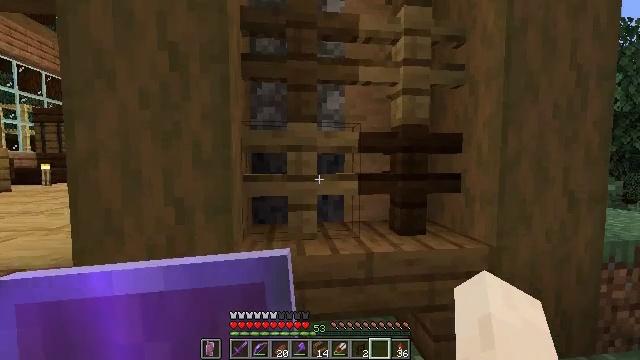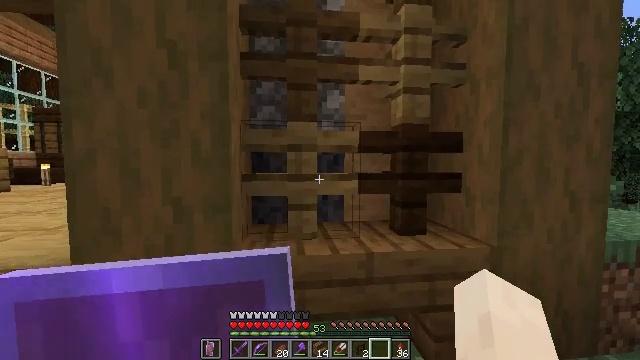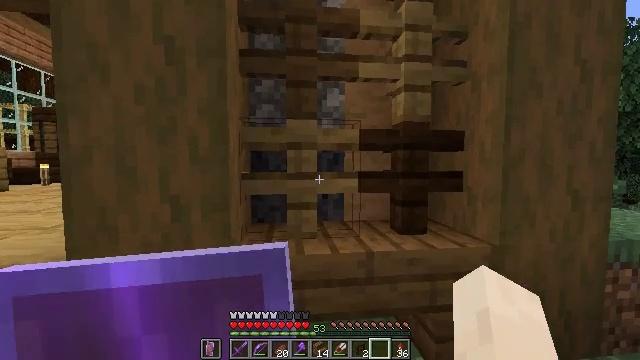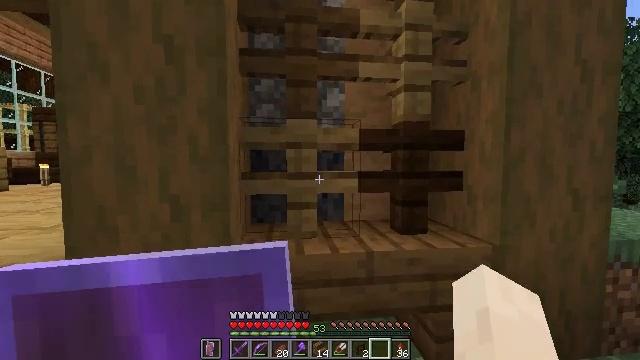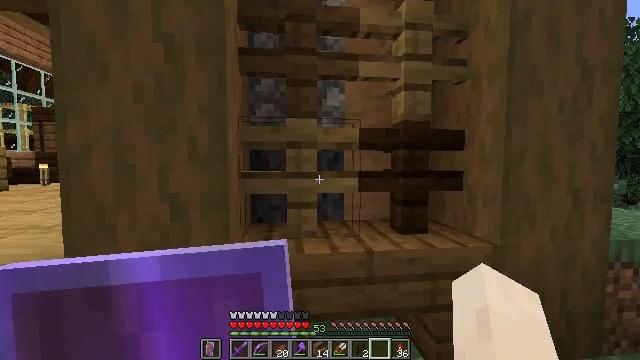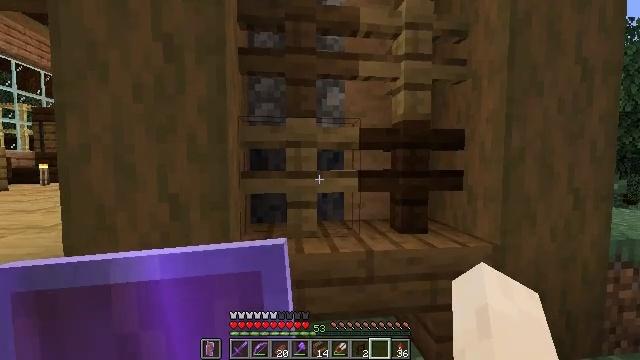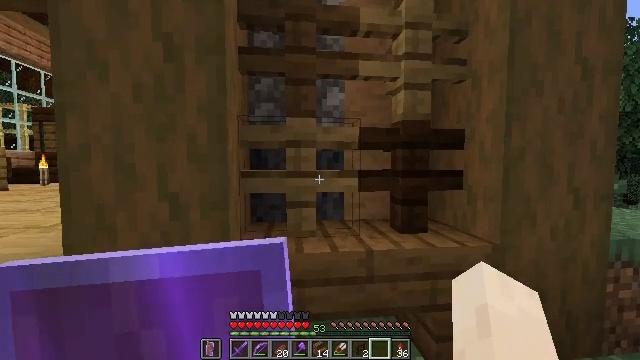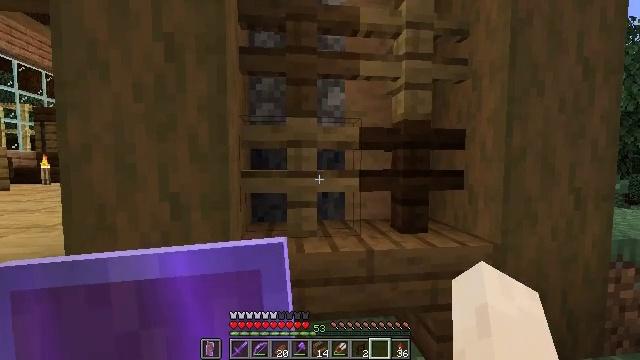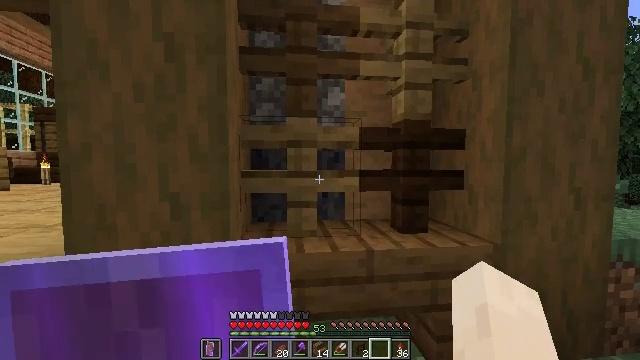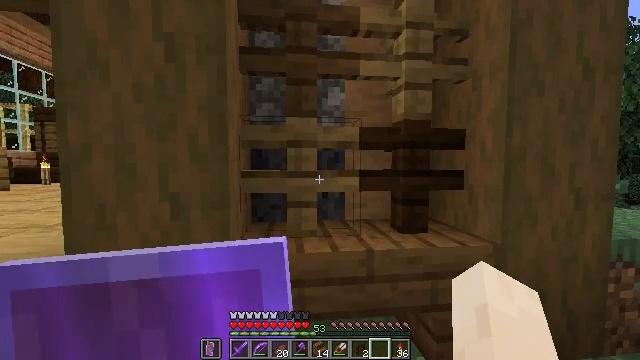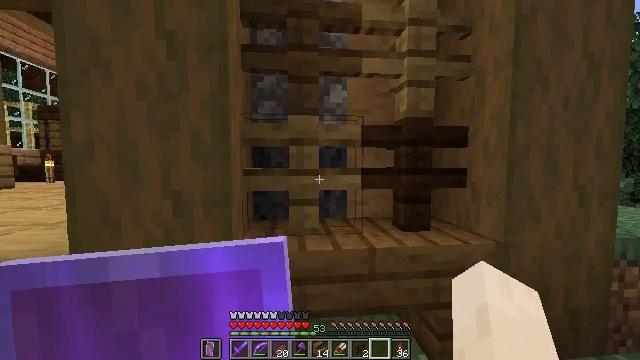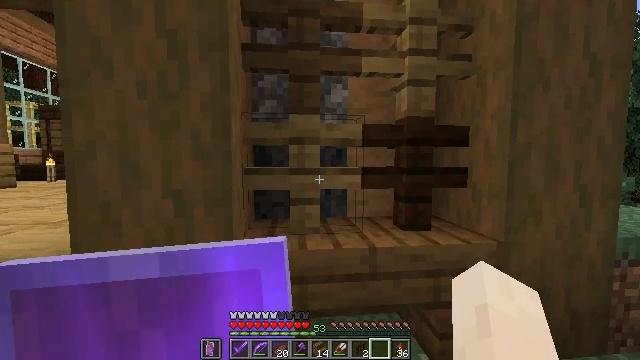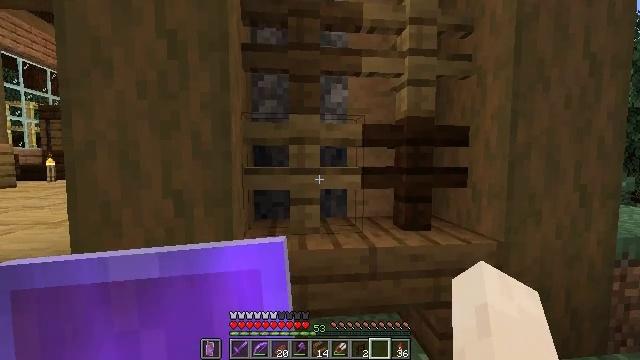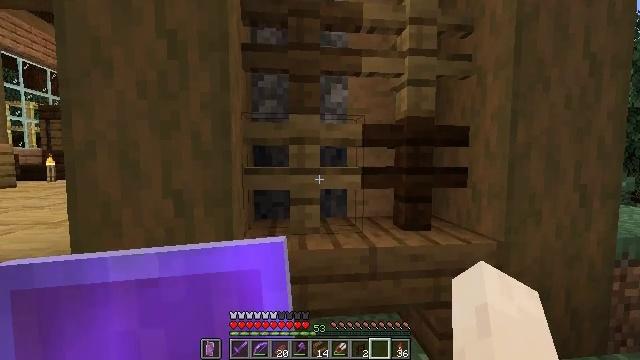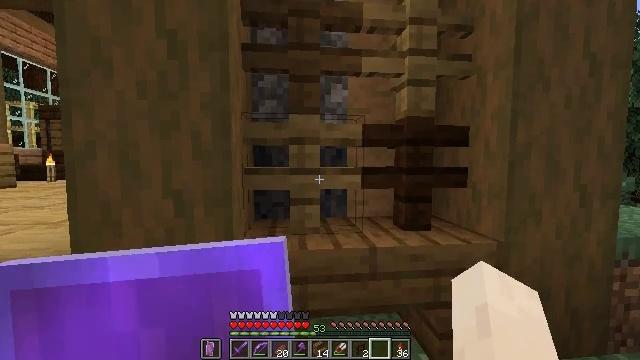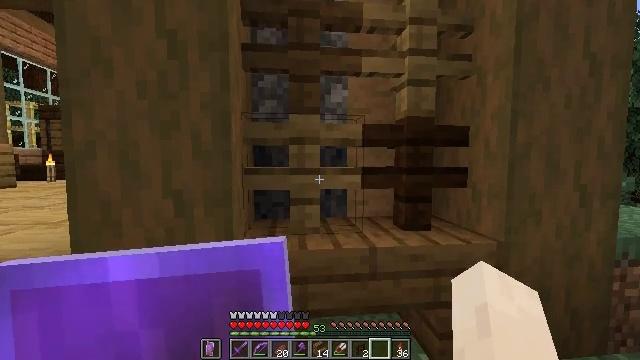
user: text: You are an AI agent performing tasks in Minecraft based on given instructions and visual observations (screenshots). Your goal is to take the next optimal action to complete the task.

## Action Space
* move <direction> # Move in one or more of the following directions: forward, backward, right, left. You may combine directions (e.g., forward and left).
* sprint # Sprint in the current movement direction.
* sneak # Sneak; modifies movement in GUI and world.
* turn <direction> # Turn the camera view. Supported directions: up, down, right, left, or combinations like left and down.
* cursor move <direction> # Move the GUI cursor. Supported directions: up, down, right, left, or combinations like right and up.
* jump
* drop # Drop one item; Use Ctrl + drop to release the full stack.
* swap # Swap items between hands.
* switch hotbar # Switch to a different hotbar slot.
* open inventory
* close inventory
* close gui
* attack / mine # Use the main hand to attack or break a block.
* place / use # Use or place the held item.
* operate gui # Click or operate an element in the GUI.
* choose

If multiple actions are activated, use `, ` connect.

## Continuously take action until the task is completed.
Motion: motion action
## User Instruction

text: Left-click to destroy the oak fence.
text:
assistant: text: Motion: no_op
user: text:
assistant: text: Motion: no_op
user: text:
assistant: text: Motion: no_op
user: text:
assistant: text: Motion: no_op
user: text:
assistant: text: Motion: no_op
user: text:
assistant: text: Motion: no_op
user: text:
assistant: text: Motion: no_op
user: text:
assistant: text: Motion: no_op
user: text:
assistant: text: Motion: no_op
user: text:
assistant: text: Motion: no_op
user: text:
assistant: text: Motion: no_op
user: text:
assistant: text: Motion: no_op
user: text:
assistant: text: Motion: no_op
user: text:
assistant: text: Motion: no_op
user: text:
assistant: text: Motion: no_op
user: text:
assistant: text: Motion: no_op
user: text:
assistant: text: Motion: no_op
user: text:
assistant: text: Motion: no_op
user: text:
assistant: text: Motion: no_op
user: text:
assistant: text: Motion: turn left and up
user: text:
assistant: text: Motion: turn up
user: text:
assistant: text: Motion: no_op
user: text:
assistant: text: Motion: no_op
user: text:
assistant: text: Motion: no_op
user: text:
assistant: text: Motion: move right
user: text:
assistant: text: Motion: move right
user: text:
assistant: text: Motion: move right
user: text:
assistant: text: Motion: move right, turn left
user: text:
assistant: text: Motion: move right, turn left and up
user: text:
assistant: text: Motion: turn left and up